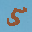
Label: 5